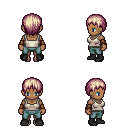
a pixel art fantasy rpg character, female body template, human, dark skin, white pirate shirt, teal pants, white blonde plain hairstyle, leather bracers, black shoes, four views (front, back, left, right), 2x2 character sprite sheet, small pixel art, hard edges, no anti-aliasing